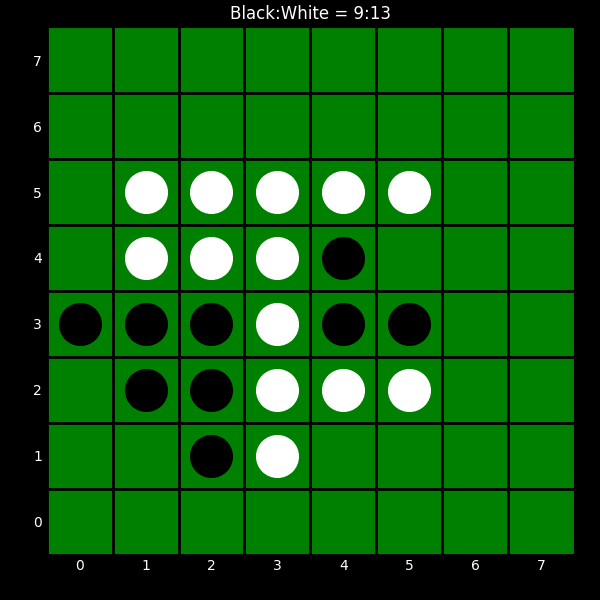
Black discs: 9
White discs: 13